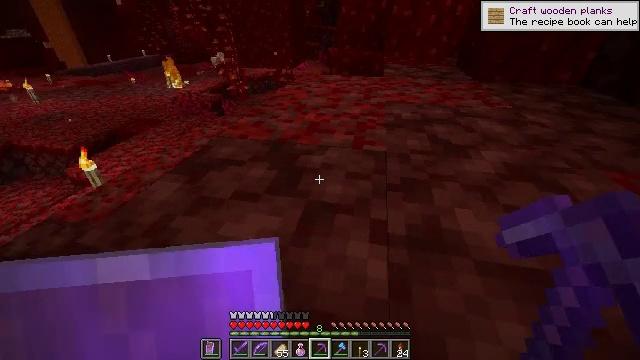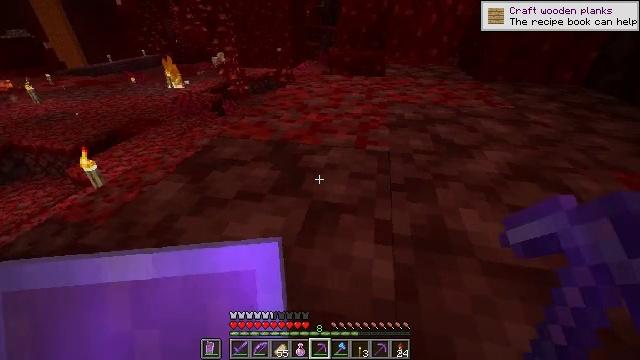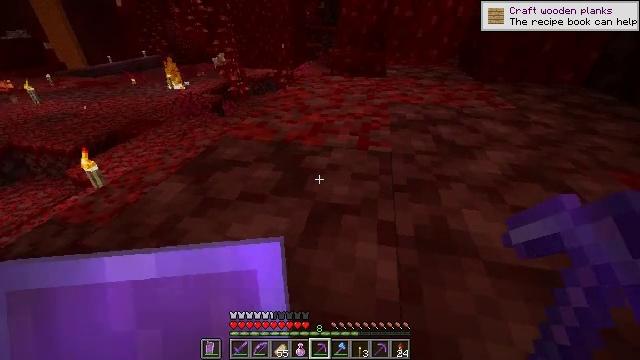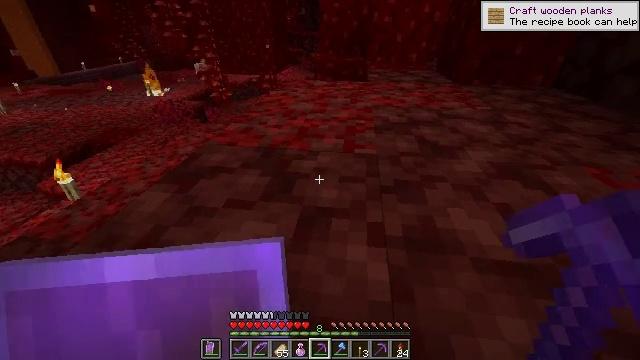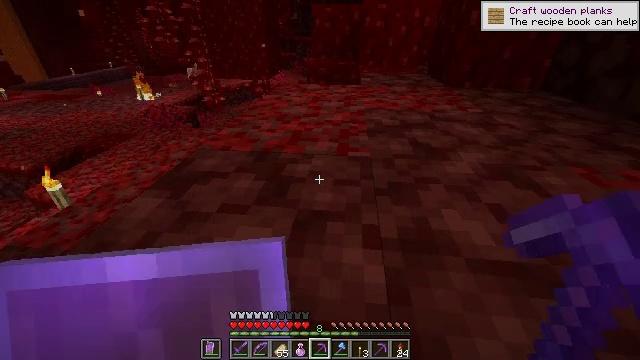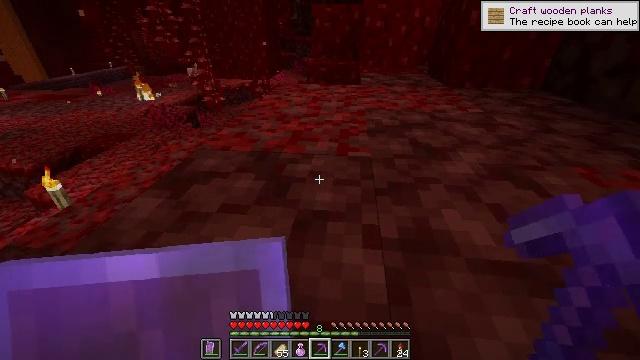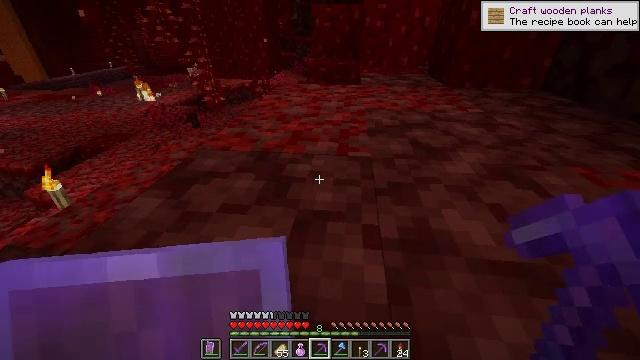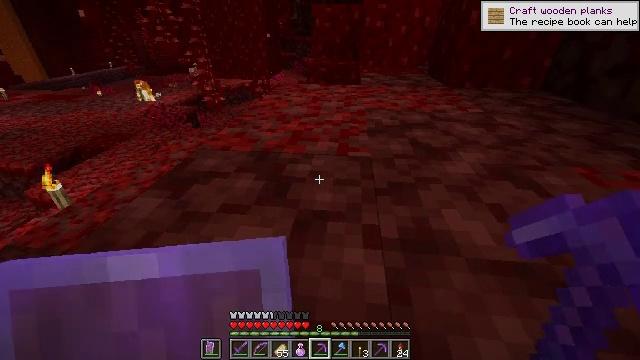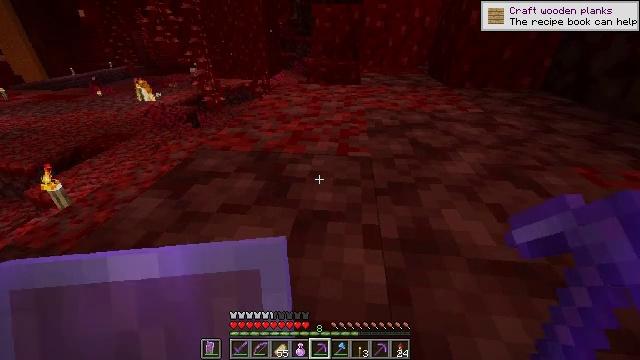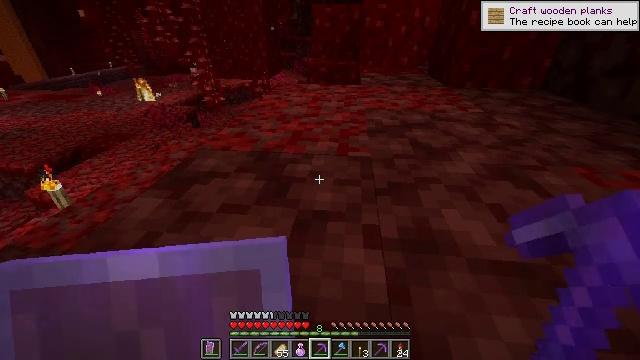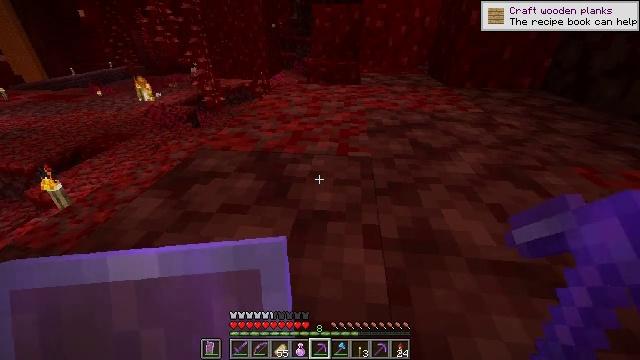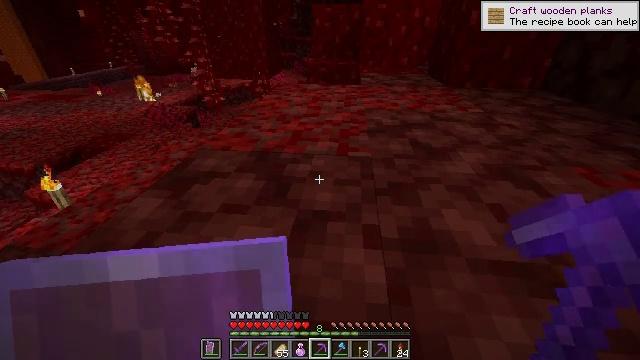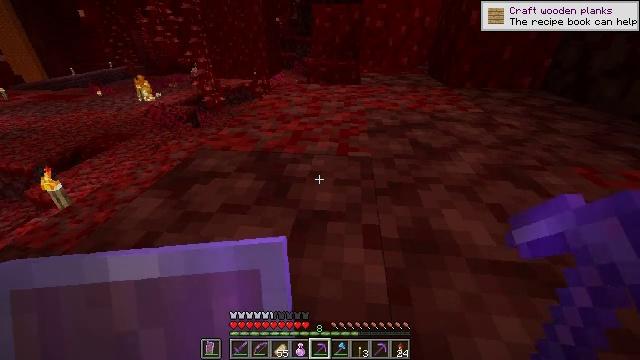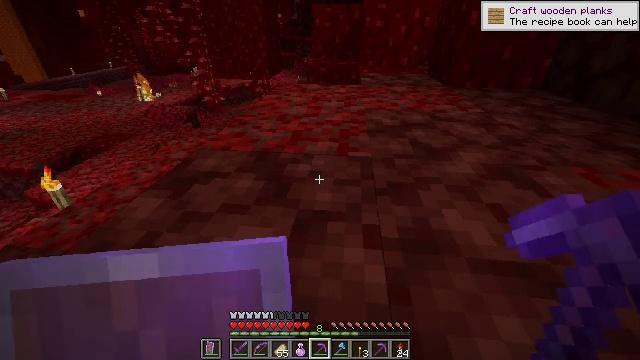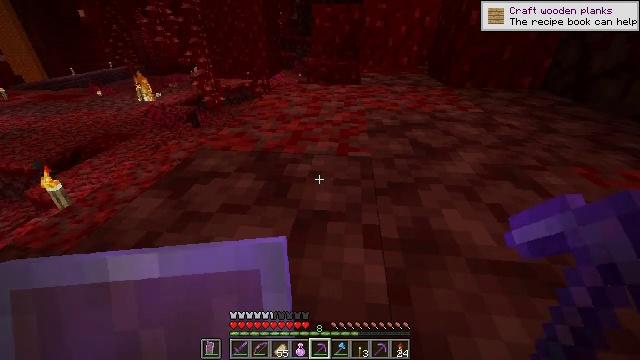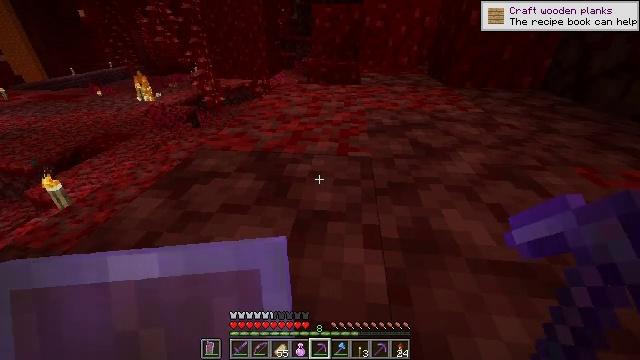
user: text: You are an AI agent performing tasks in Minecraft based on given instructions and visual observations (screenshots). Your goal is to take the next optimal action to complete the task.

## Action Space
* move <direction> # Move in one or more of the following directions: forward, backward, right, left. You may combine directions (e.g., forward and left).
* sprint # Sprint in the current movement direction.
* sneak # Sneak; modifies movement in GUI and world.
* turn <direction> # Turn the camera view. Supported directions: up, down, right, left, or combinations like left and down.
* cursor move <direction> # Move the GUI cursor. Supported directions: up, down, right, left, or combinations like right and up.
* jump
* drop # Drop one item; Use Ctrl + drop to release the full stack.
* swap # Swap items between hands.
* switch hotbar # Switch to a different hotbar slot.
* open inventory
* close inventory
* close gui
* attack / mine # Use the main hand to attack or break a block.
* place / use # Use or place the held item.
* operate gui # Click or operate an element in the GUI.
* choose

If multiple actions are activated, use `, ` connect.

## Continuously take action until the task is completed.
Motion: motion action
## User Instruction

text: Remove crimson fungus from its spot.
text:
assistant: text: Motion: no_op
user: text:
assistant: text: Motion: no_op
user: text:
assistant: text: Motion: turn right
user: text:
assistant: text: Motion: turn right
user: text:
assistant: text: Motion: no_op
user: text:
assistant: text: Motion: no_op
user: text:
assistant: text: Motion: no_op
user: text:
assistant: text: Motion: no_op
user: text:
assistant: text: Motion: no_op
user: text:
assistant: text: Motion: no_op
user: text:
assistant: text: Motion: no_op
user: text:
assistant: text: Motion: no_op
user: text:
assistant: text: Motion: no_op
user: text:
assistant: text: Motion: no_op
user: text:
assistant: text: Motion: no_op
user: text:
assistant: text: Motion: no_op
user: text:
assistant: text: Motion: no_op
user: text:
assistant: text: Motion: no_op
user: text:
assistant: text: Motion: no_op
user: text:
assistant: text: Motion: no_op
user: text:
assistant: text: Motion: no_op
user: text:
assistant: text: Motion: no_op
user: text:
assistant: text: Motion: no_op
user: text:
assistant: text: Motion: no_op
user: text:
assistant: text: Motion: no_op
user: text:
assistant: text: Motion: no_op
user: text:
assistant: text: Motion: no_op
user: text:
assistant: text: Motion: no_op
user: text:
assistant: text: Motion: no_op
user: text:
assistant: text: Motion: no_op